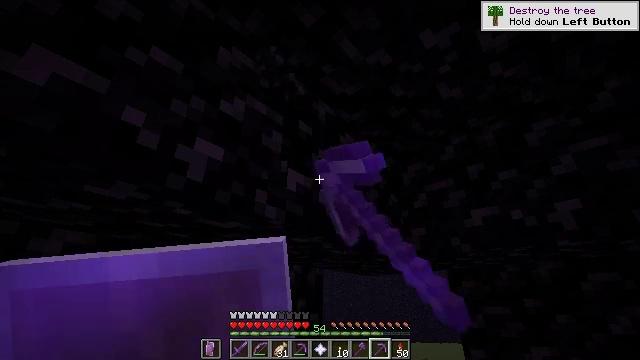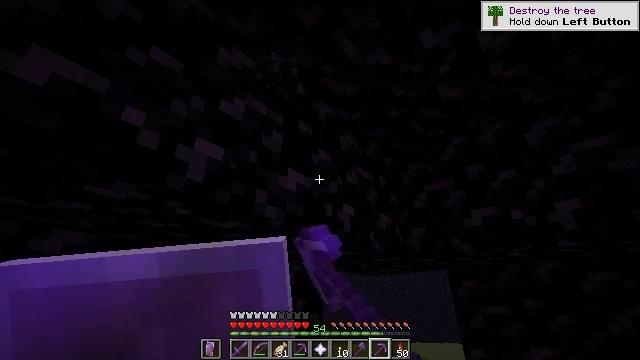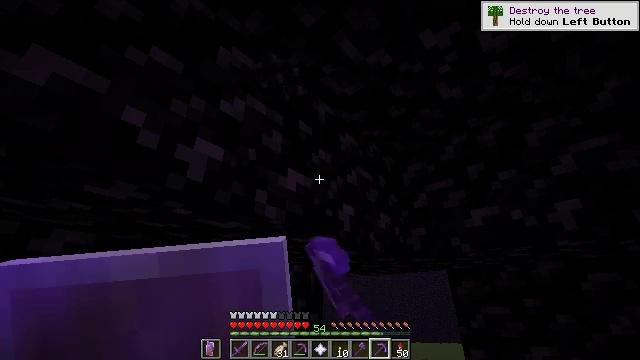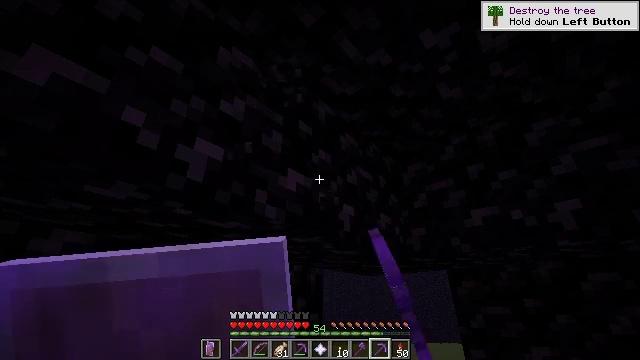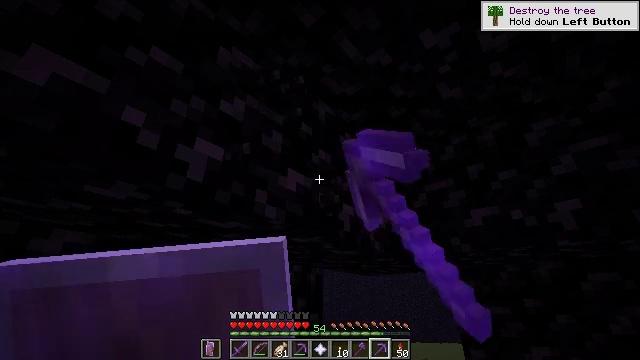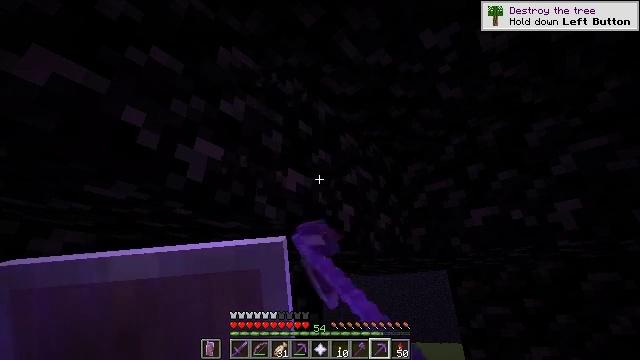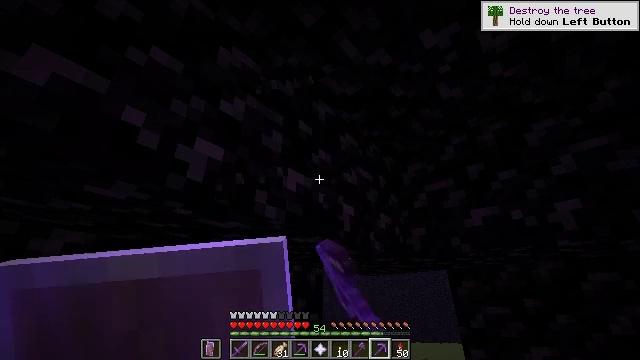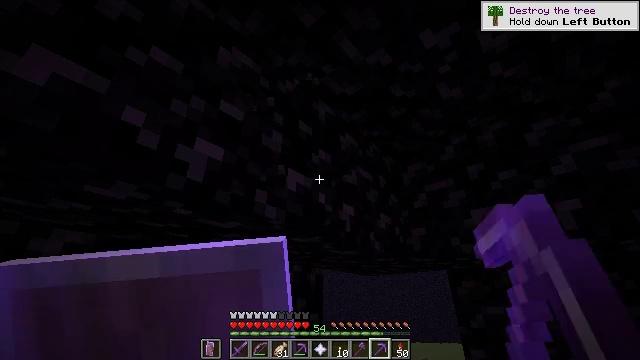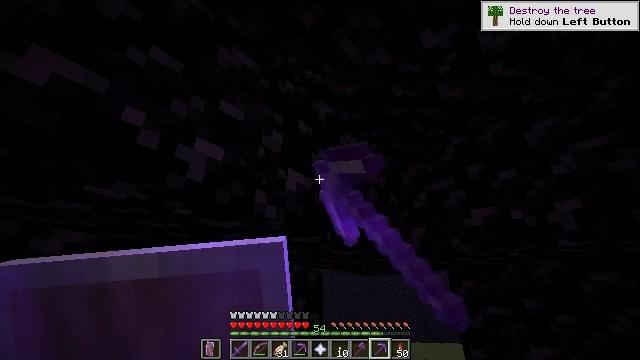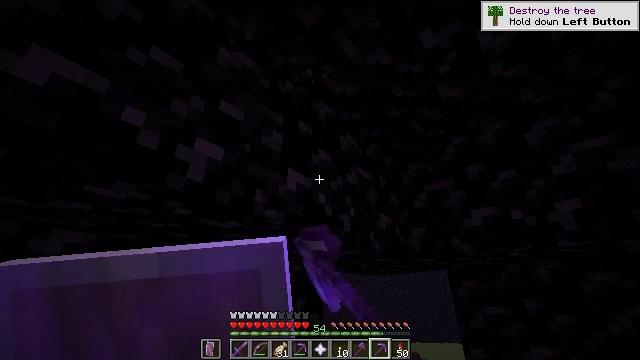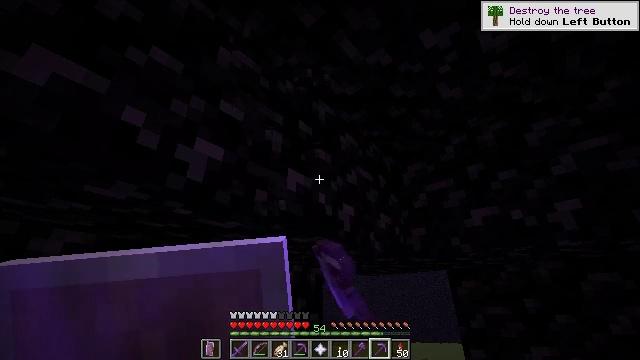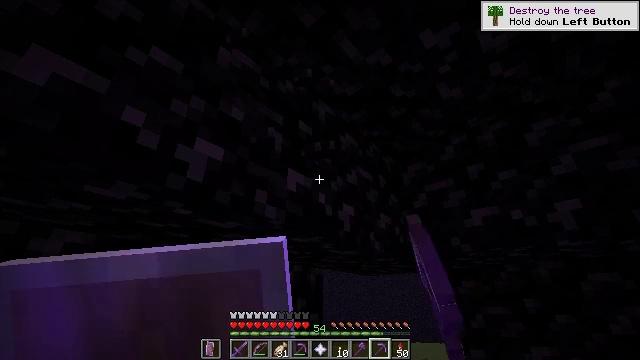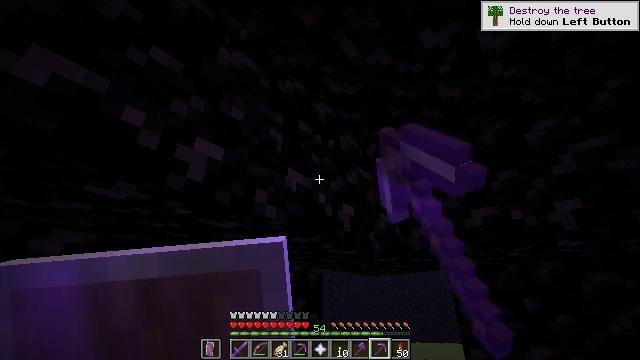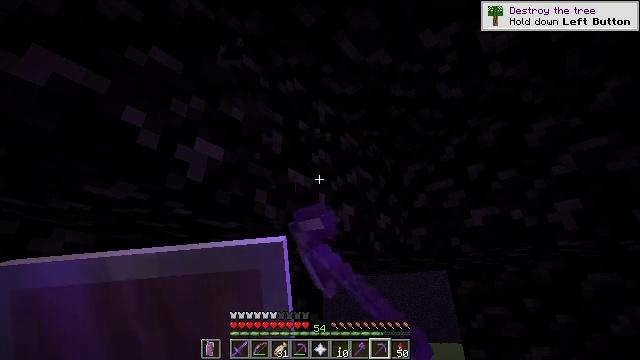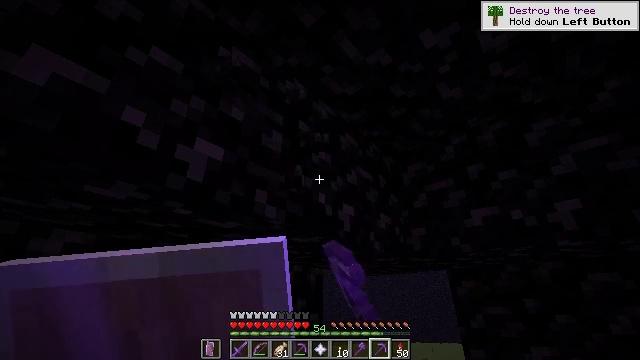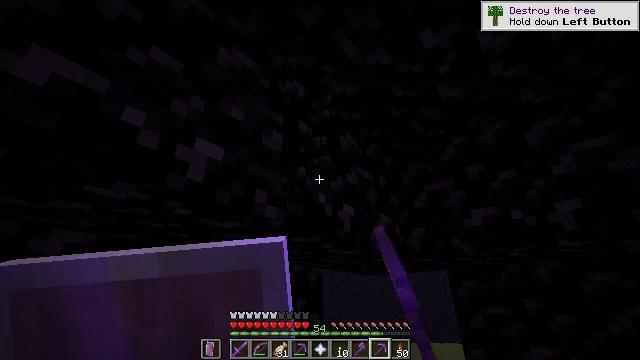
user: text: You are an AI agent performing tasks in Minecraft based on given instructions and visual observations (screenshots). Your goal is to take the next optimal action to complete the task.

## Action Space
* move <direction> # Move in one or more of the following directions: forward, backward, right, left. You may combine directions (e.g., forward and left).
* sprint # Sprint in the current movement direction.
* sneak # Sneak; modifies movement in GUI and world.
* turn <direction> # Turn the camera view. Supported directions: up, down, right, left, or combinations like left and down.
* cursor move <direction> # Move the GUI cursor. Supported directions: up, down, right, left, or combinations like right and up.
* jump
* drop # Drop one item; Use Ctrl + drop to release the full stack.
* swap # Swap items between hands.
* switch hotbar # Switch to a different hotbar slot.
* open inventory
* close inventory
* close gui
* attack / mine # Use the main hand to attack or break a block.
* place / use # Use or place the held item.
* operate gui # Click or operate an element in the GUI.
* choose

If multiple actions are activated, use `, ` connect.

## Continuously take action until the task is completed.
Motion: motion action
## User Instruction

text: Mine the tough obsidian.
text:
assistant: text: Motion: attack / mine
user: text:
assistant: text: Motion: attack / mine
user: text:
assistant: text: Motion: attack / mine
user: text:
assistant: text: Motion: attack / mine
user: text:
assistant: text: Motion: attack / mine
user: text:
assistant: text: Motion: attack / mine
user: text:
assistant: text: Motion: attack / mine
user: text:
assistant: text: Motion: attack / mine
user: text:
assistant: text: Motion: attack / mine
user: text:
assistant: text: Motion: attack / mine
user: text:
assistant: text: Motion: attack / mine
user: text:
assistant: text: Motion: attack / mine
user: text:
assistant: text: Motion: attack / mine
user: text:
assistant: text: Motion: attack / mine
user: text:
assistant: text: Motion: attack / mine
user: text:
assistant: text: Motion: attack / mine
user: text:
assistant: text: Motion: attack / mine
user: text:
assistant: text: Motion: attack / mine
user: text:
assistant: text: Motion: attack / mine
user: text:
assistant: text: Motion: attack / mine
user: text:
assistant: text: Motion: attack / mine
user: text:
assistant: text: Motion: attack / mine
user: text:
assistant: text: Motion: attack / mine
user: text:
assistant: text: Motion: attack / mine
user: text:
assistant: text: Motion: attack / mine
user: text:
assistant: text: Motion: attack / mine
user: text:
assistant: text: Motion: attack / mine
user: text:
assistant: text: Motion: attack / mine
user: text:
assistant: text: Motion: attack / mine
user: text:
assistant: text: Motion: attack / mine